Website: walmart
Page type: payment
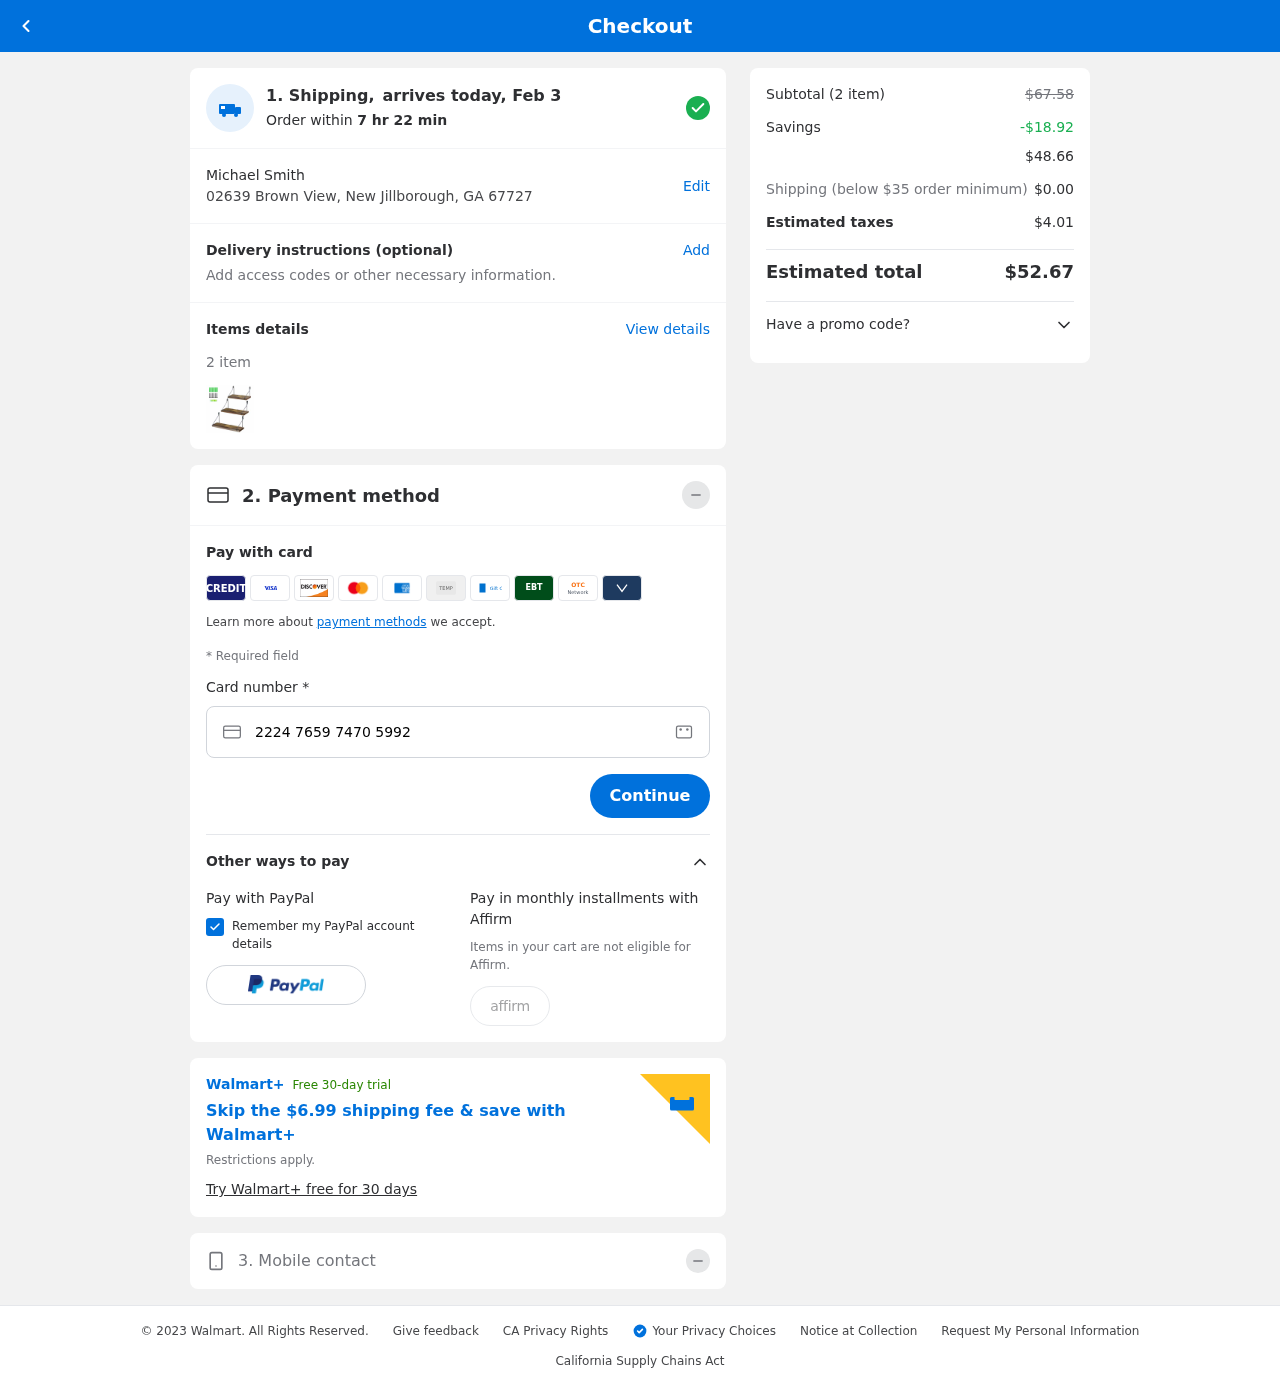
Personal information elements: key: PII_FULLNAME
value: Michael Smith
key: PII_STREET
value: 02639 Brown View
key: PII_CITY_STATE_ZIP
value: New Jillborough, GA 67727
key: PII_CARD_NUMBER
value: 2224 7659 7470 5992
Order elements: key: ORDER_DELIVERY_DATE
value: Feb 3
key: ORDER_NUM_ITEMS
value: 2
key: ORDER_SUBTOTAL_BEFORE_SAVINGS
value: $67.58
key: ORDER_SAVINGS
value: -$18.92
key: ORDER_SUBTOTAL
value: $48.66
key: ORDER_SHIPPING_COST
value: $0.00
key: ORDER_TAX
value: $4.01
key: ORDER_TOTAL
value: $52.67